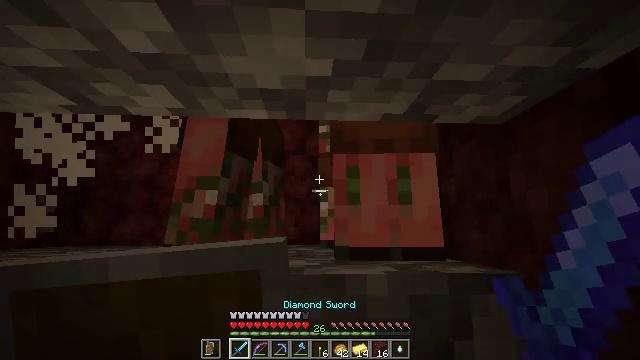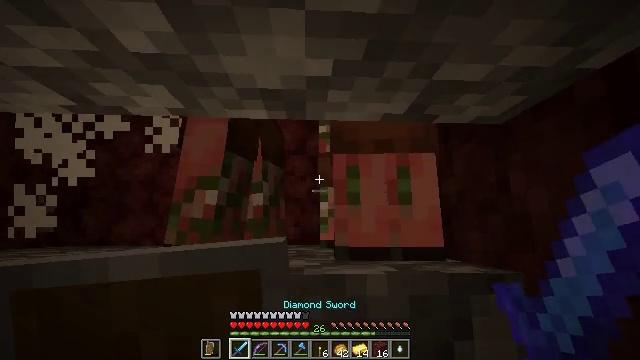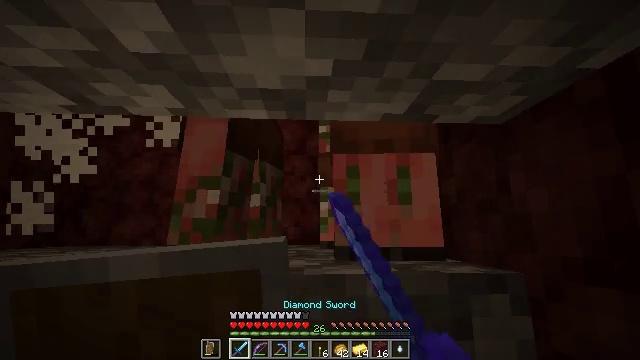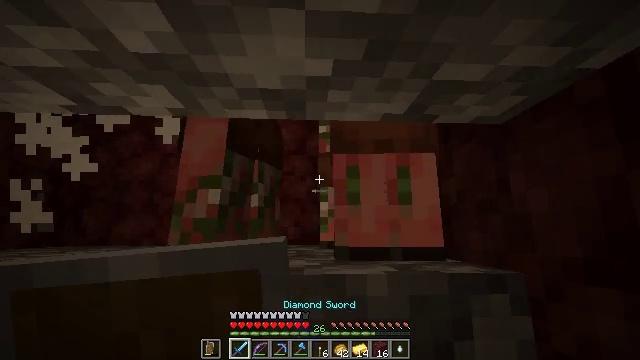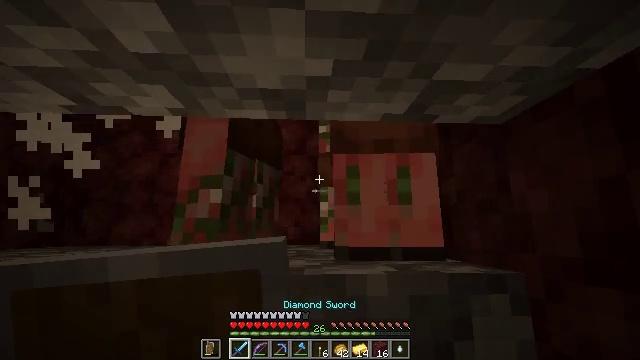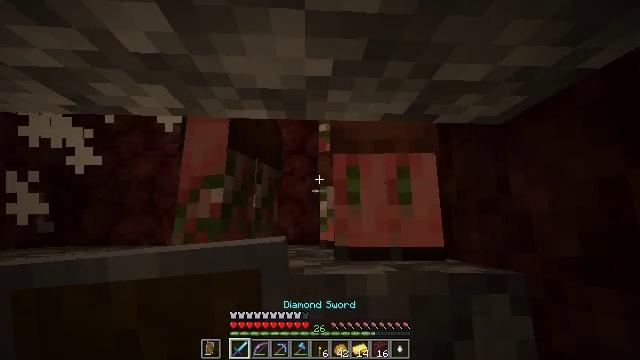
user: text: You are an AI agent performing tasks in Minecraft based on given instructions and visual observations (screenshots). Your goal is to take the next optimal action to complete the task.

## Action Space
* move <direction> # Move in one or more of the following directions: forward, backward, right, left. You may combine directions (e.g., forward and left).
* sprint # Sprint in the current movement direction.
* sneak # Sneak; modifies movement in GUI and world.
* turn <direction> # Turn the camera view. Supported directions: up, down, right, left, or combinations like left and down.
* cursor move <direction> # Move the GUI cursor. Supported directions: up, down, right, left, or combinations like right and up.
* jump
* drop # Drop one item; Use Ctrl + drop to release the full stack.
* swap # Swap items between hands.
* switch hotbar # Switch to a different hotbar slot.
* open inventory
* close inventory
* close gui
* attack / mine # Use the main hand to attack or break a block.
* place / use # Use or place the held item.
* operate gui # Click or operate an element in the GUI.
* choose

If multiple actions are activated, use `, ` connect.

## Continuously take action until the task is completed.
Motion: motion action
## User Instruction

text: Kill nether mobs.
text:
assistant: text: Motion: attack / mine
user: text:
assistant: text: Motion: attack / mine
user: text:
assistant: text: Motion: no_op
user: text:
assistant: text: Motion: no_op
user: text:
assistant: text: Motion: no_op
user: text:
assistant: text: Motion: no_op